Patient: sex F, age 71
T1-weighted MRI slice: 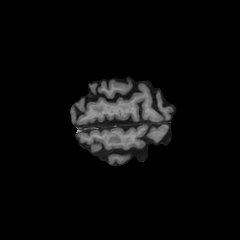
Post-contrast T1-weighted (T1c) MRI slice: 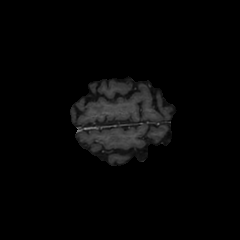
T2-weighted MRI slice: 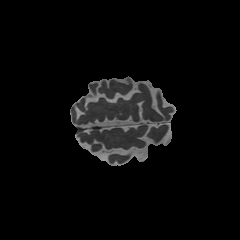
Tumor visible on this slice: no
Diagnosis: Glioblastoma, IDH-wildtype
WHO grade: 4